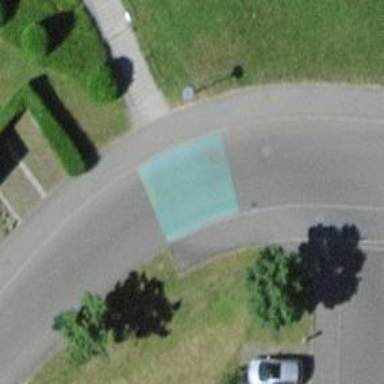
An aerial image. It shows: Marked crossing with surface markings on the road.